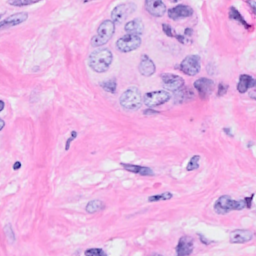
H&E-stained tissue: Breast